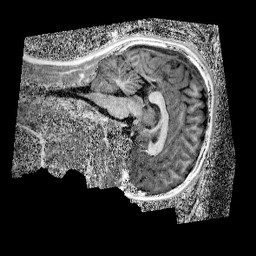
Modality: UNIT1_denoised
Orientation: sagittal
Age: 11
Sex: male
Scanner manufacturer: siemens
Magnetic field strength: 3 T
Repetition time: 4 s
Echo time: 0.00299 s